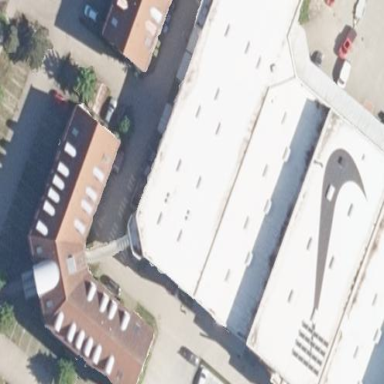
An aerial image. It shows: Commercial building.